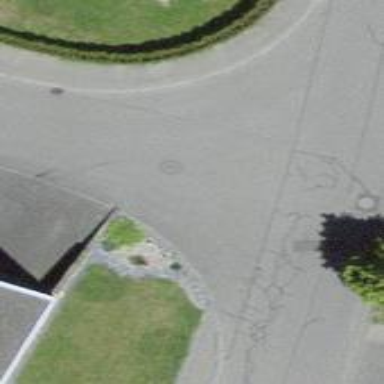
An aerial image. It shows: Residential road with asphalt surface and sidewalk on the left.